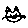
Label: cat